Question: I'm working on an Umbraco site where I have custom sections, and therefore use the application.config and trees.config files.
I have a problem where every time I publish something, the app pool recycles with the following message:
'''
w3wp.exe Information: 0 :
_shutDownMessage=CONFIG change
HostingEnvironment initiated shutdown
CONFIG change
HostingEnvironment caused shutdown
_shutDownStack= at System.Environment.GetStackTrace(Exception e, Boolean needFileInfo)
at System.Environment.get_StackTrace()
at System.Web.Hosting.HostingEnvironment.InitiateShutdownInternal()
at System.Web.HttpRuntime.ShutdownAppDomain(String stackTrace)
at System.Web.HttpRuntime.OnConfigChange(String message)
at System.Configuration.BaseConfigurationRecord.OnStreamChanged(String streamname)
at System.Web.DirectoryMonitor.FireNotifications()
at System.Web.Util.WorkItem.CallCallbackWithAssert(WorkItemCallback callback)
at System.Threading.ExecutionContext.RunInternal(ExecutionContext executionContext, ContextCallback callback, Object state, Boolean preserveSyncCtx)
at System.Threading.ExecutionContext.Run(ExecutionContext executionContext, ContextCallback callback, Object state, Boolean preserveSyncCtx)
at System.Threading.QueueUserWorkItemCallback.System.Threading.IThreadPoolWorkItem.ExecuteWorkItem()
at System.Threading.ThreadPoolWorkQueue.Dispatch()
_shutdownReason=ConfigurationChange
DateTime=2015-06-17T13:01:24.0413457Z
'''
I have tried setting the "Disable Recycling for Configuration Changes" option to true, but without any change. I guess this i because the app pool no longer recycles, but the app-domain still does.

I have looked at this question, and even though the suggestions were good, it didn't help me. <URL>
I have some thoughts that it could be Umbraco that "writes" to application & trees.config as the timestamp on these are updated at the same time as I get the following message:
'''
_shutdownReason=ConfigurationChange
'''
As Eric Gaspard says it here at this issue "<URL>" umbraco opens these config files with write access. Maybe this could have some influence?
Additional info:
-
Is there any way that I can either stop umbraco from touching the config files, or stop my app domain from recycling when the config files are changed?
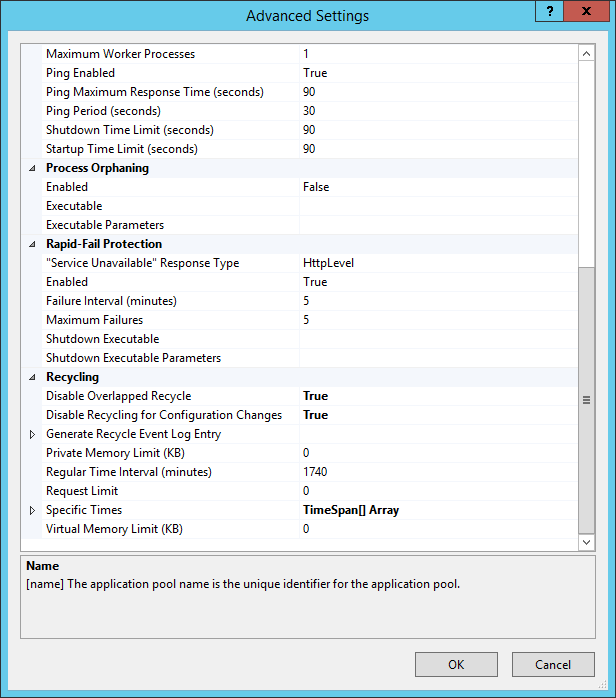
Answer: There's an issue with frequent app pool recycles when you update files in App_Data frequently (which Umbraco does). A MS HotFix was posted for it this morning: <URL>. It sounds like this might be the issue that you've been having.